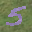
Label: 5